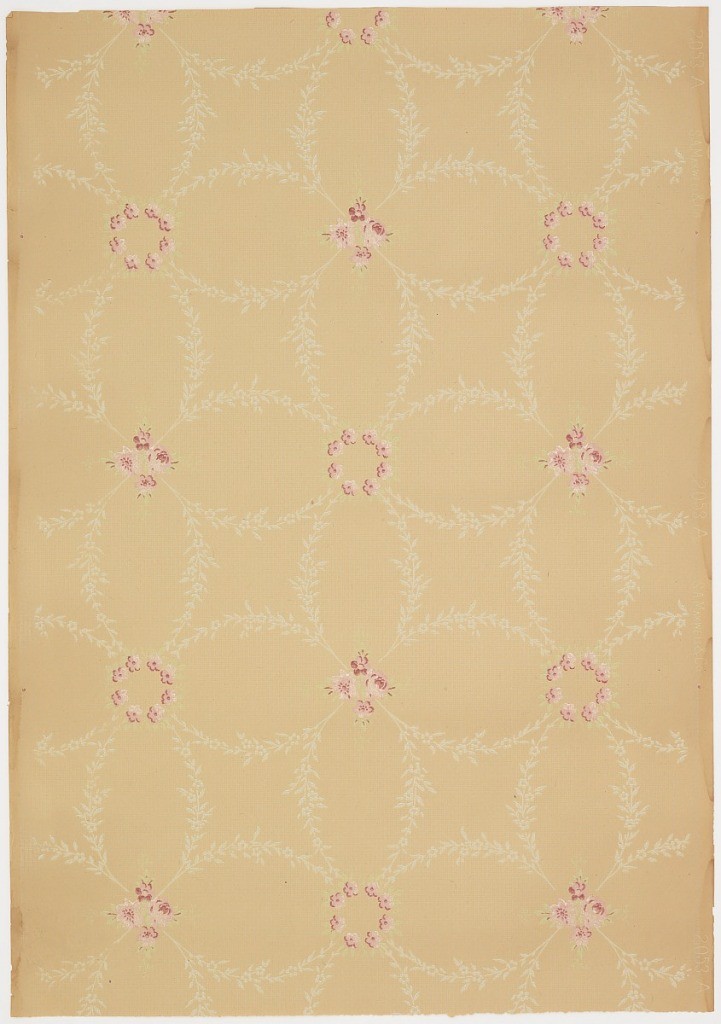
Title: Ceiling paper
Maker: Maxwell & Co., S.A., Chicago, Illinois, USA
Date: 1905–1915
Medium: Machine-printed paper, ungrounded
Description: Framework of floral swags connected at end points by bouquets of flowers.